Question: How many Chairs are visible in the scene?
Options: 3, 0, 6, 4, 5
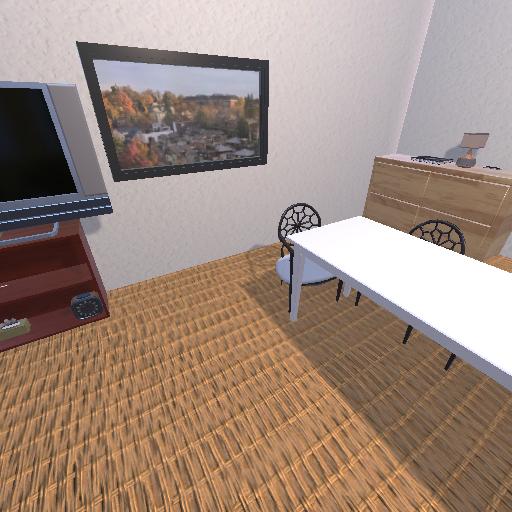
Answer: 3